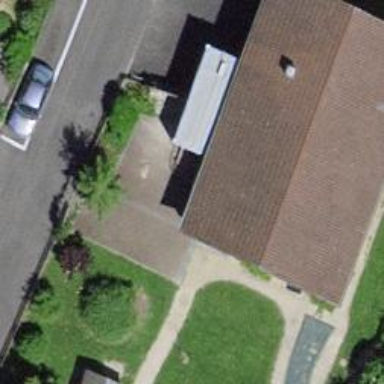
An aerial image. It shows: Kindergarten.